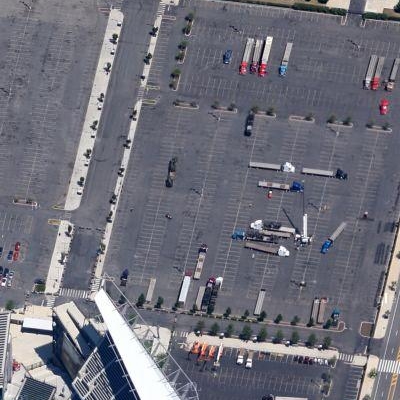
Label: gParking